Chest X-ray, PA view. Patient: 55 years old, sex M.
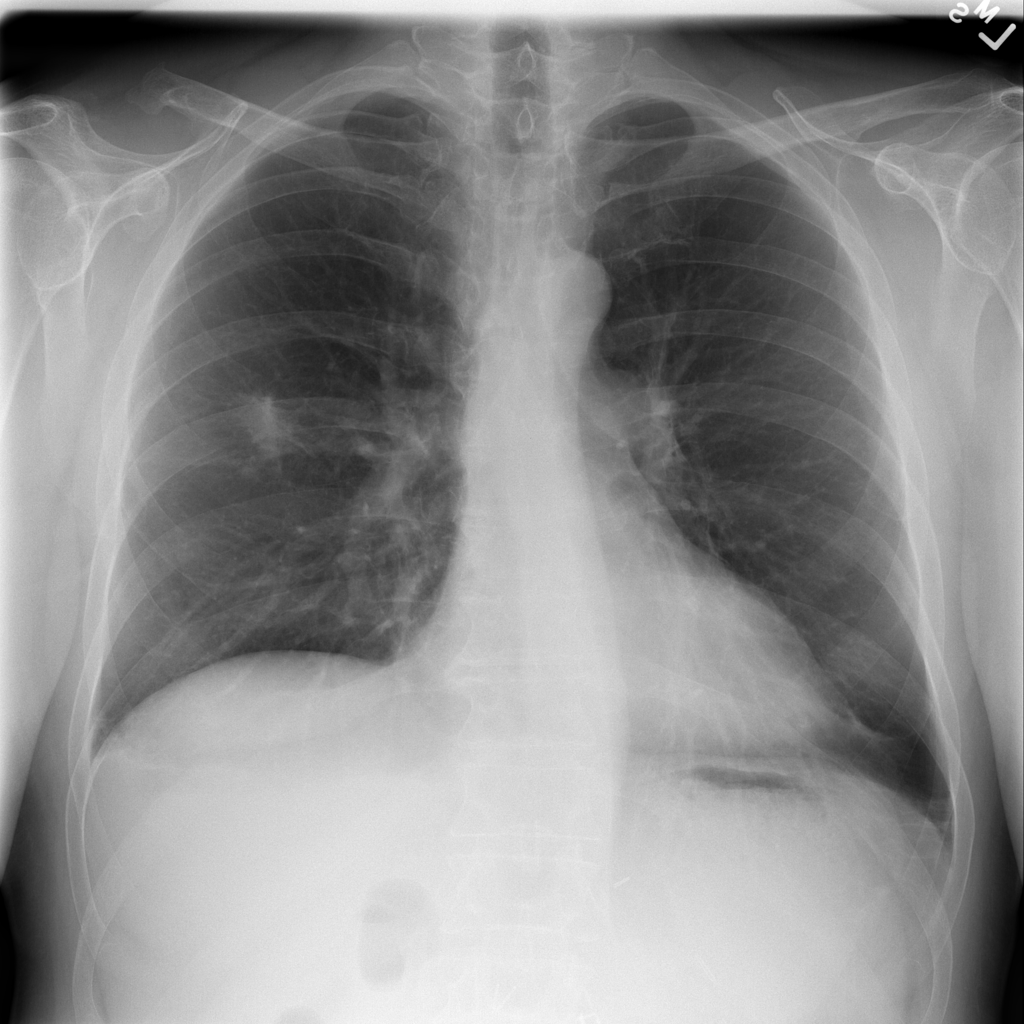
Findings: No Finding